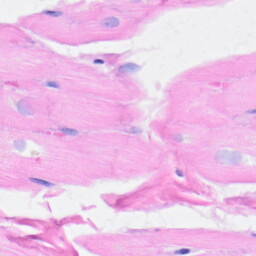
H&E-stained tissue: Heart